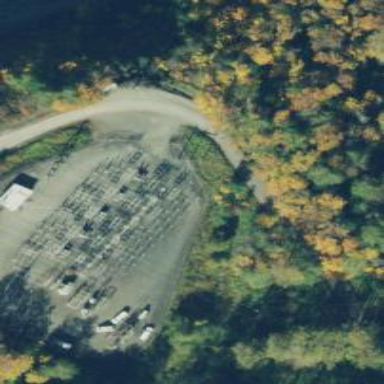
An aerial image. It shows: Power substation.